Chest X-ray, AP view. Patient: 43 years old, sex M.
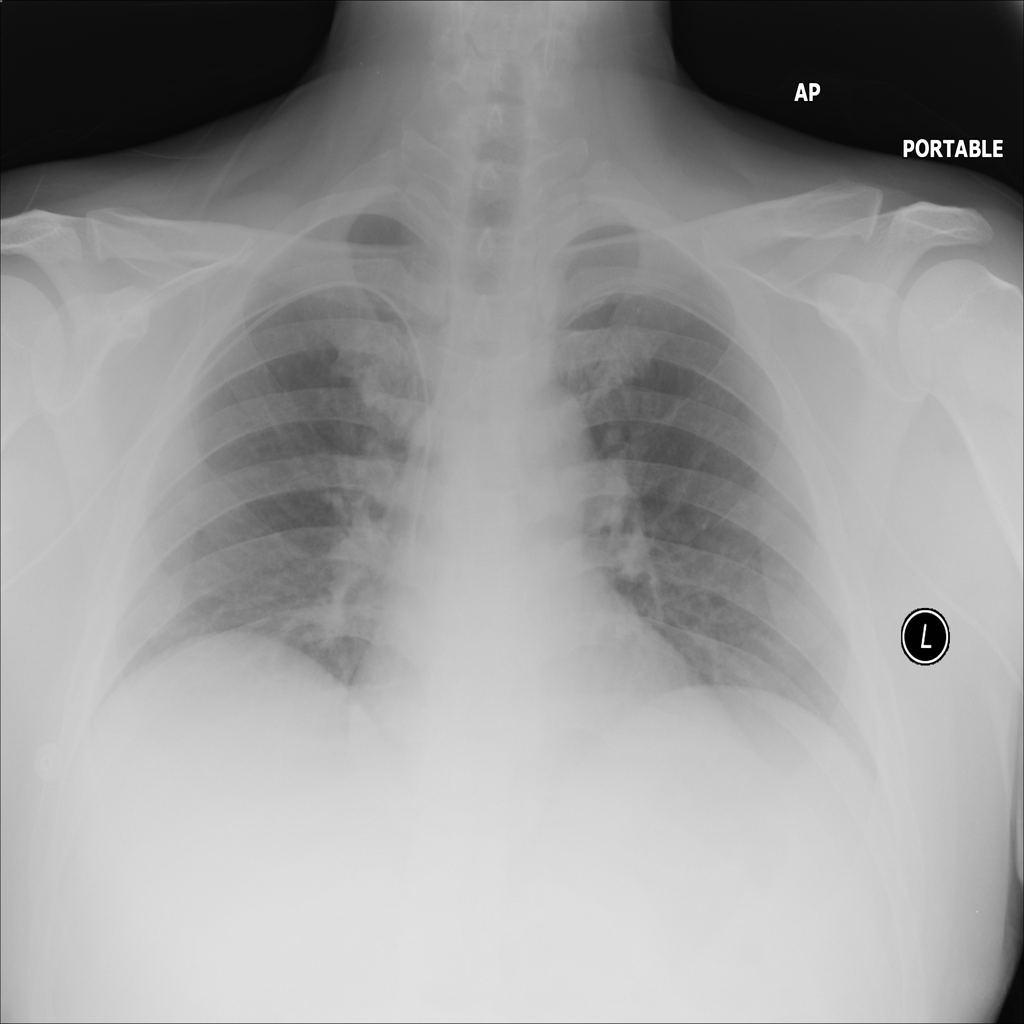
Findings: No Finding